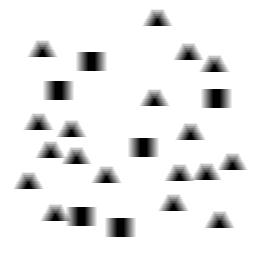
Squares: 6
Triangles: 18
Stars: 0
Total shapes: 24